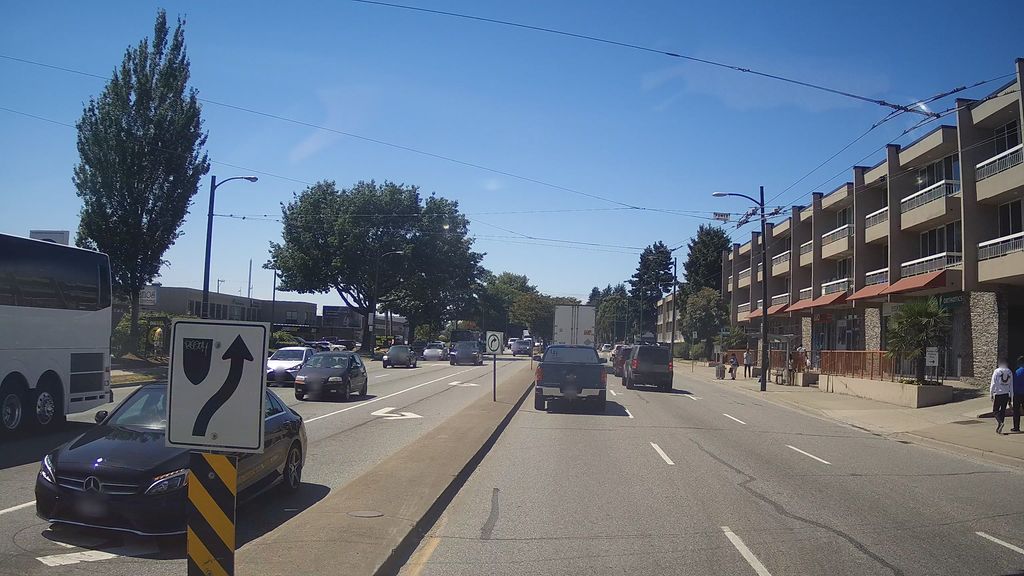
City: vancouver